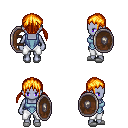
a pixel art fantasy rpg character, female body template, dark elf, purple skin, blue vest, white pants, light blonde twin-tailed hairstyle, white slippers, shield, four views (front, back, left, right), 2x2 character sprite sheet, small pixel art, hard edges, no anti-aliasing